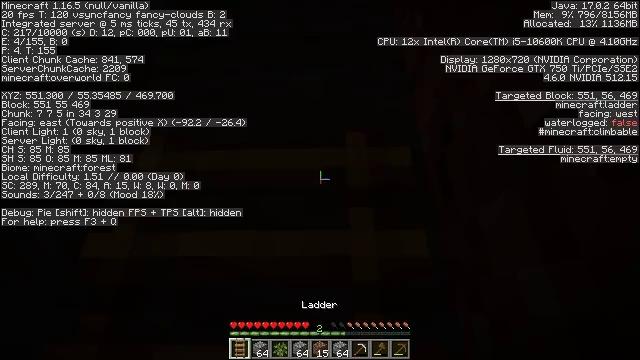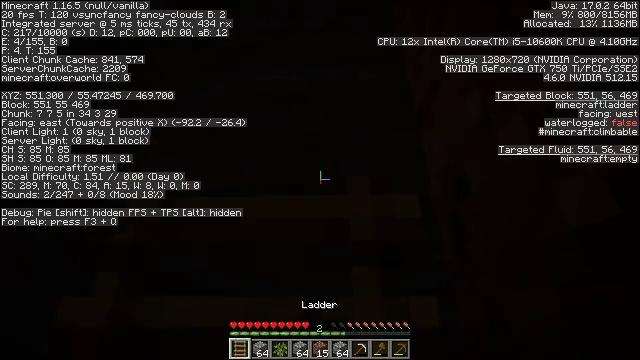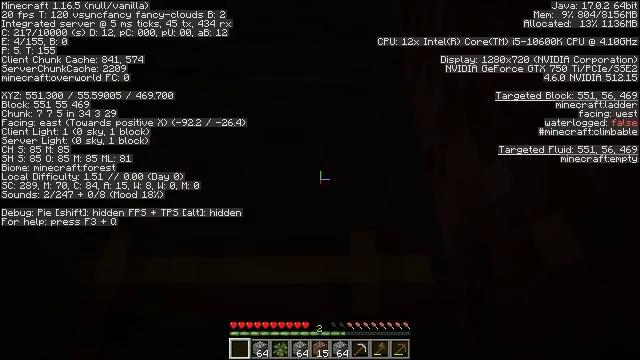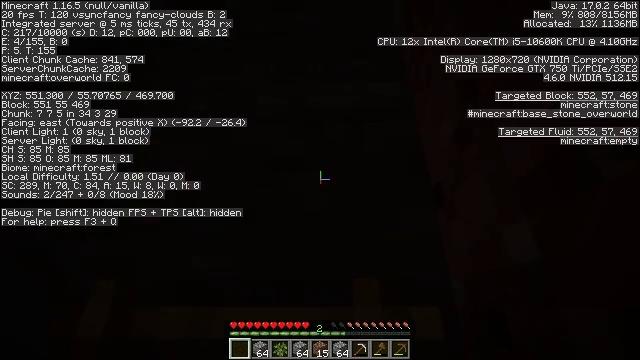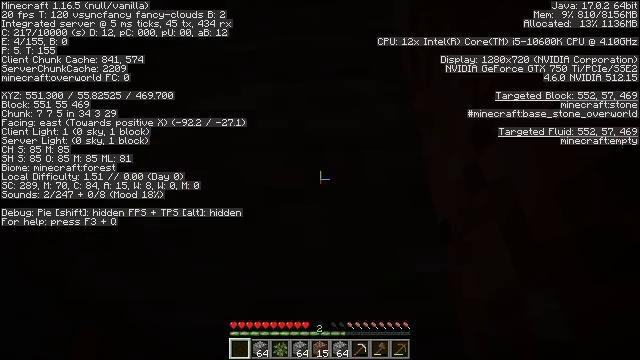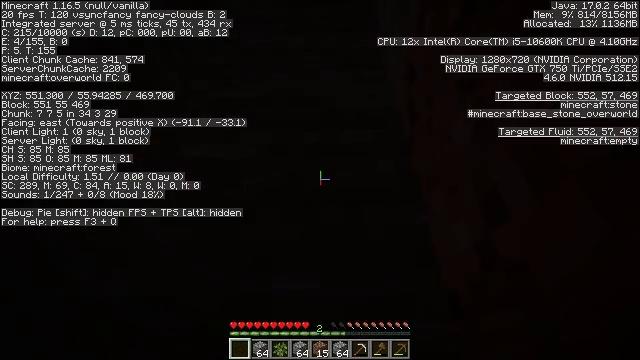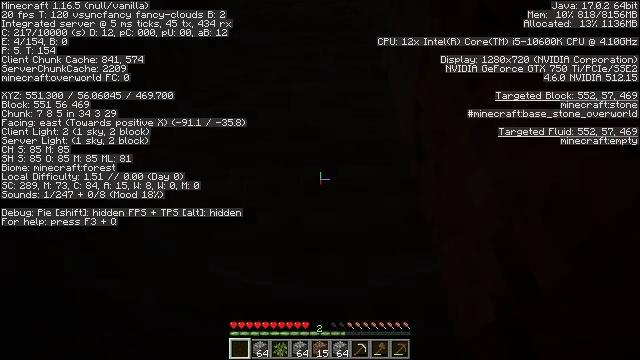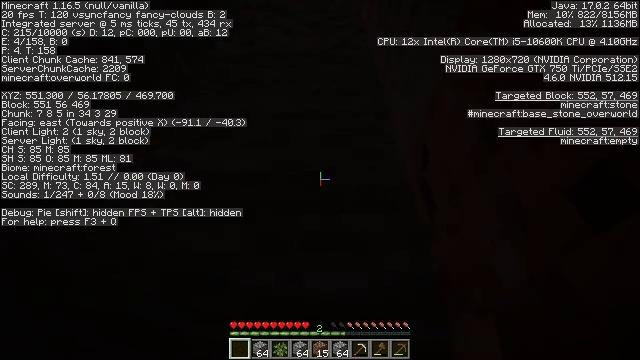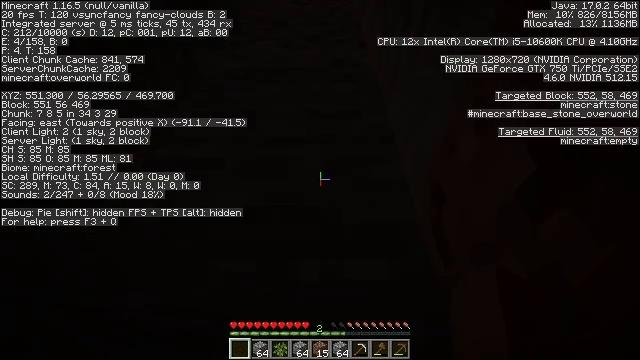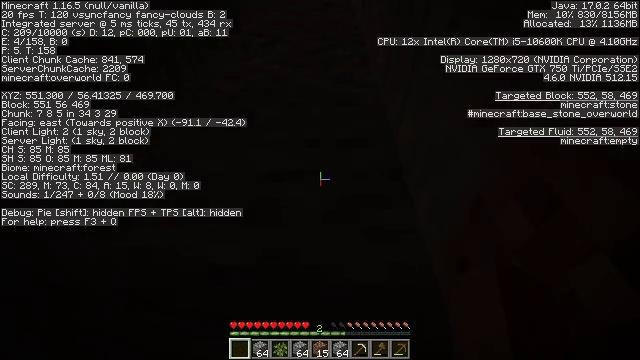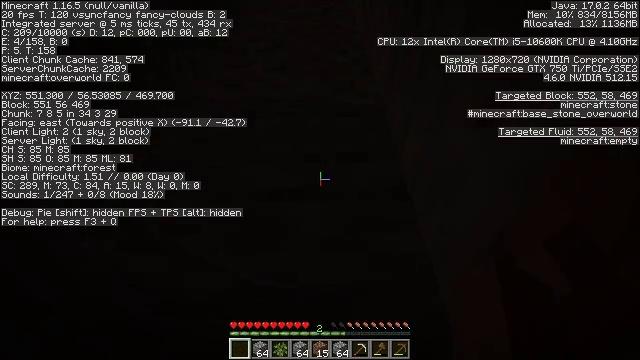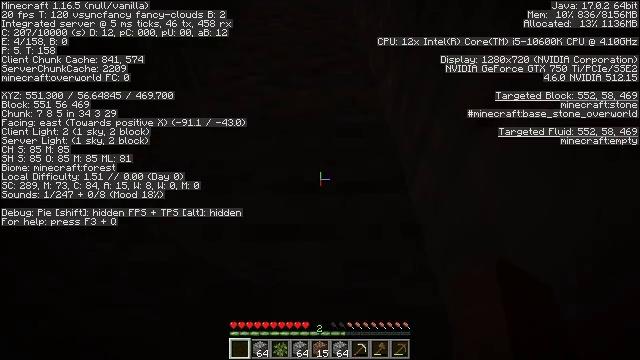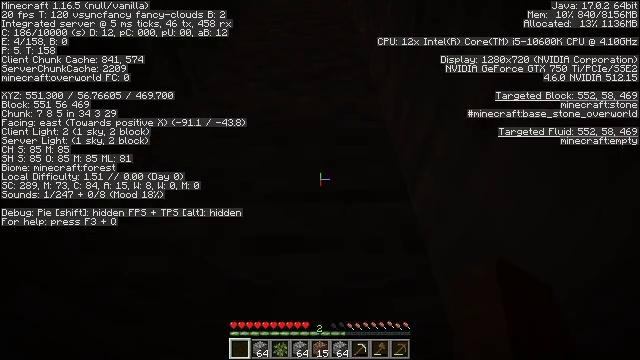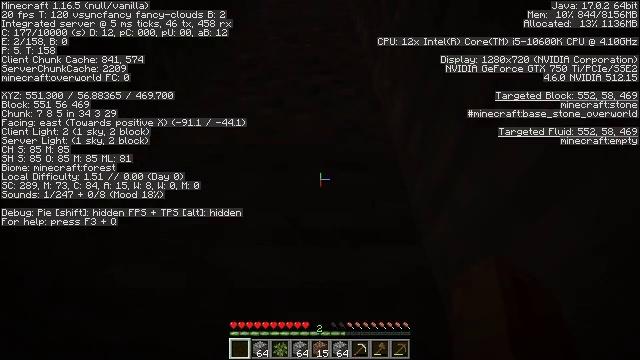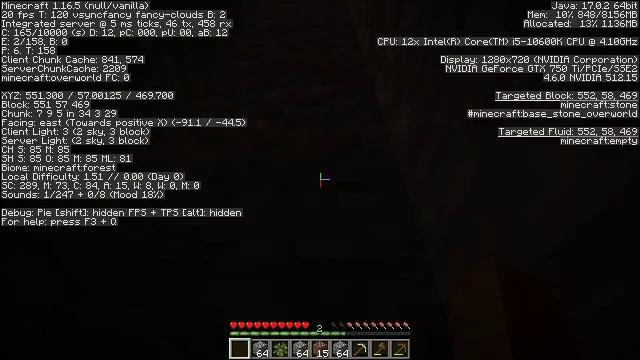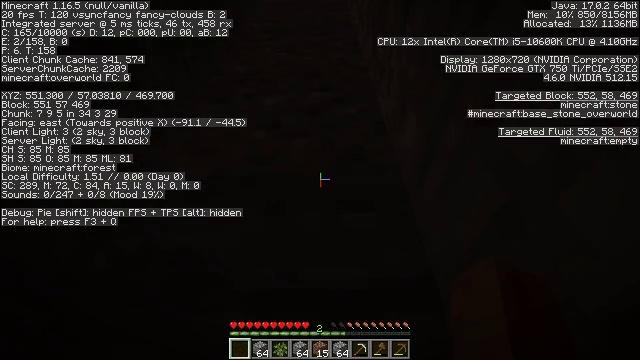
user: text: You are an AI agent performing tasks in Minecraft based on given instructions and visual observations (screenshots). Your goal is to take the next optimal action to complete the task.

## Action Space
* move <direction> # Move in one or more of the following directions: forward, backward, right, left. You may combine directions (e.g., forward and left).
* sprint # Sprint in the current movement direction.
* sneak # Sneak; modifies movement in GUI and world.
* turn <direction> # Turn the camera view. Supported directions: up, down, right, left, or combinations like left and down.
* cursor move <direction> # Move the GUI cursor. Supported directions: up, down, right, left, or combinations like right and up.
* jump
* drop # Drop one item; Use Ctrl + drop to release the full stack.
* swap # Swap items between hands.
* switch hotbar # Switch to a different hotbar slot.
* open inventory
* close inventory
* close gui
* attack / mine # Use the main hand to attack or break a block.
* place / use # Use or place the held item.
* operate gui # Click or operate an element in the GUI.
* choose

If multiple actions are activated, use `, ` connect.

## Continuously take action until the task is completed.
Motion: motion action
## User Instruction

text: Gather the ladder by attacking it.
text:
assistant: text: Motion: sneak, use / place, jump
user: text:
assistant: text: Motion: sneak, use / place, jump
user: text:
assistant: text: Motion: sneak, use / place, jump
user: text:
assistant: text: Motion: sneak, use / place, jump
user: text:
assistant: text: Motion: sneak, turn right and up, use / place, jump
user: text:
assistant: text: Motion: sneak, turn up, use / place, jump
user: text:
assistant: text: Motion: sneak, turn up, use / place, jump
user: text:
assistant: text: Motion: sneak, turn up, use / place, jump
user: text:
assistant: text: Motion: sneak, use / place, jump
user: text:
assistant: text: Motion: sneak, use / place, jump
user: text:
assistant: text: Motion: sneak, use / place, jump
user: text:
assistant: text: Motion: sneak, use / place, jump
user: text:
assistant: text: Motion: sneak, use / place, jump
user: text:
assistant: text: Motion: sneak, use / place, jump
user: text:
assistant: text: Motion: sneak, use / place, jump
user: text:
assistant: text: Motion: sneak, use / place, jump
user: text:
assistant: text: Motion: sneak, use / place, jump
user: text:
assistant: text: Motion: sneak, use / place, jump
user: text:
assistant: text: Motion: sneak, use / place, jump
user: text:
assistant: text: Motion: sneak, use / place, jump
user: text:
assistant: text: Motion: sneak, use / place, jump
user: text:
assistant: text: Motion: sneak, turn left and down, use / place, jump
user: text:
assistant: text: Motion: sneak, turn left and down, use / place, jump
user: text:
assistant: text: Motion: sneak, turn down, use / place, jump
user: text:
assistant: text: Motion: sneak, turn left and down, jump
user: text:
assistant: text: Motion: sneak, turn left and down, jump
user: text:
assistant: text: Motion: sneak, turn left and down, jump
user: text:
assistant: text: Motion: sneak, turn left and down, jump
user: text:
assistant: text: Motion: sneak, turn left and down, jump
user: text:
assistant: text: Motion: sneak, turn left and down, jump